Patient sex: F
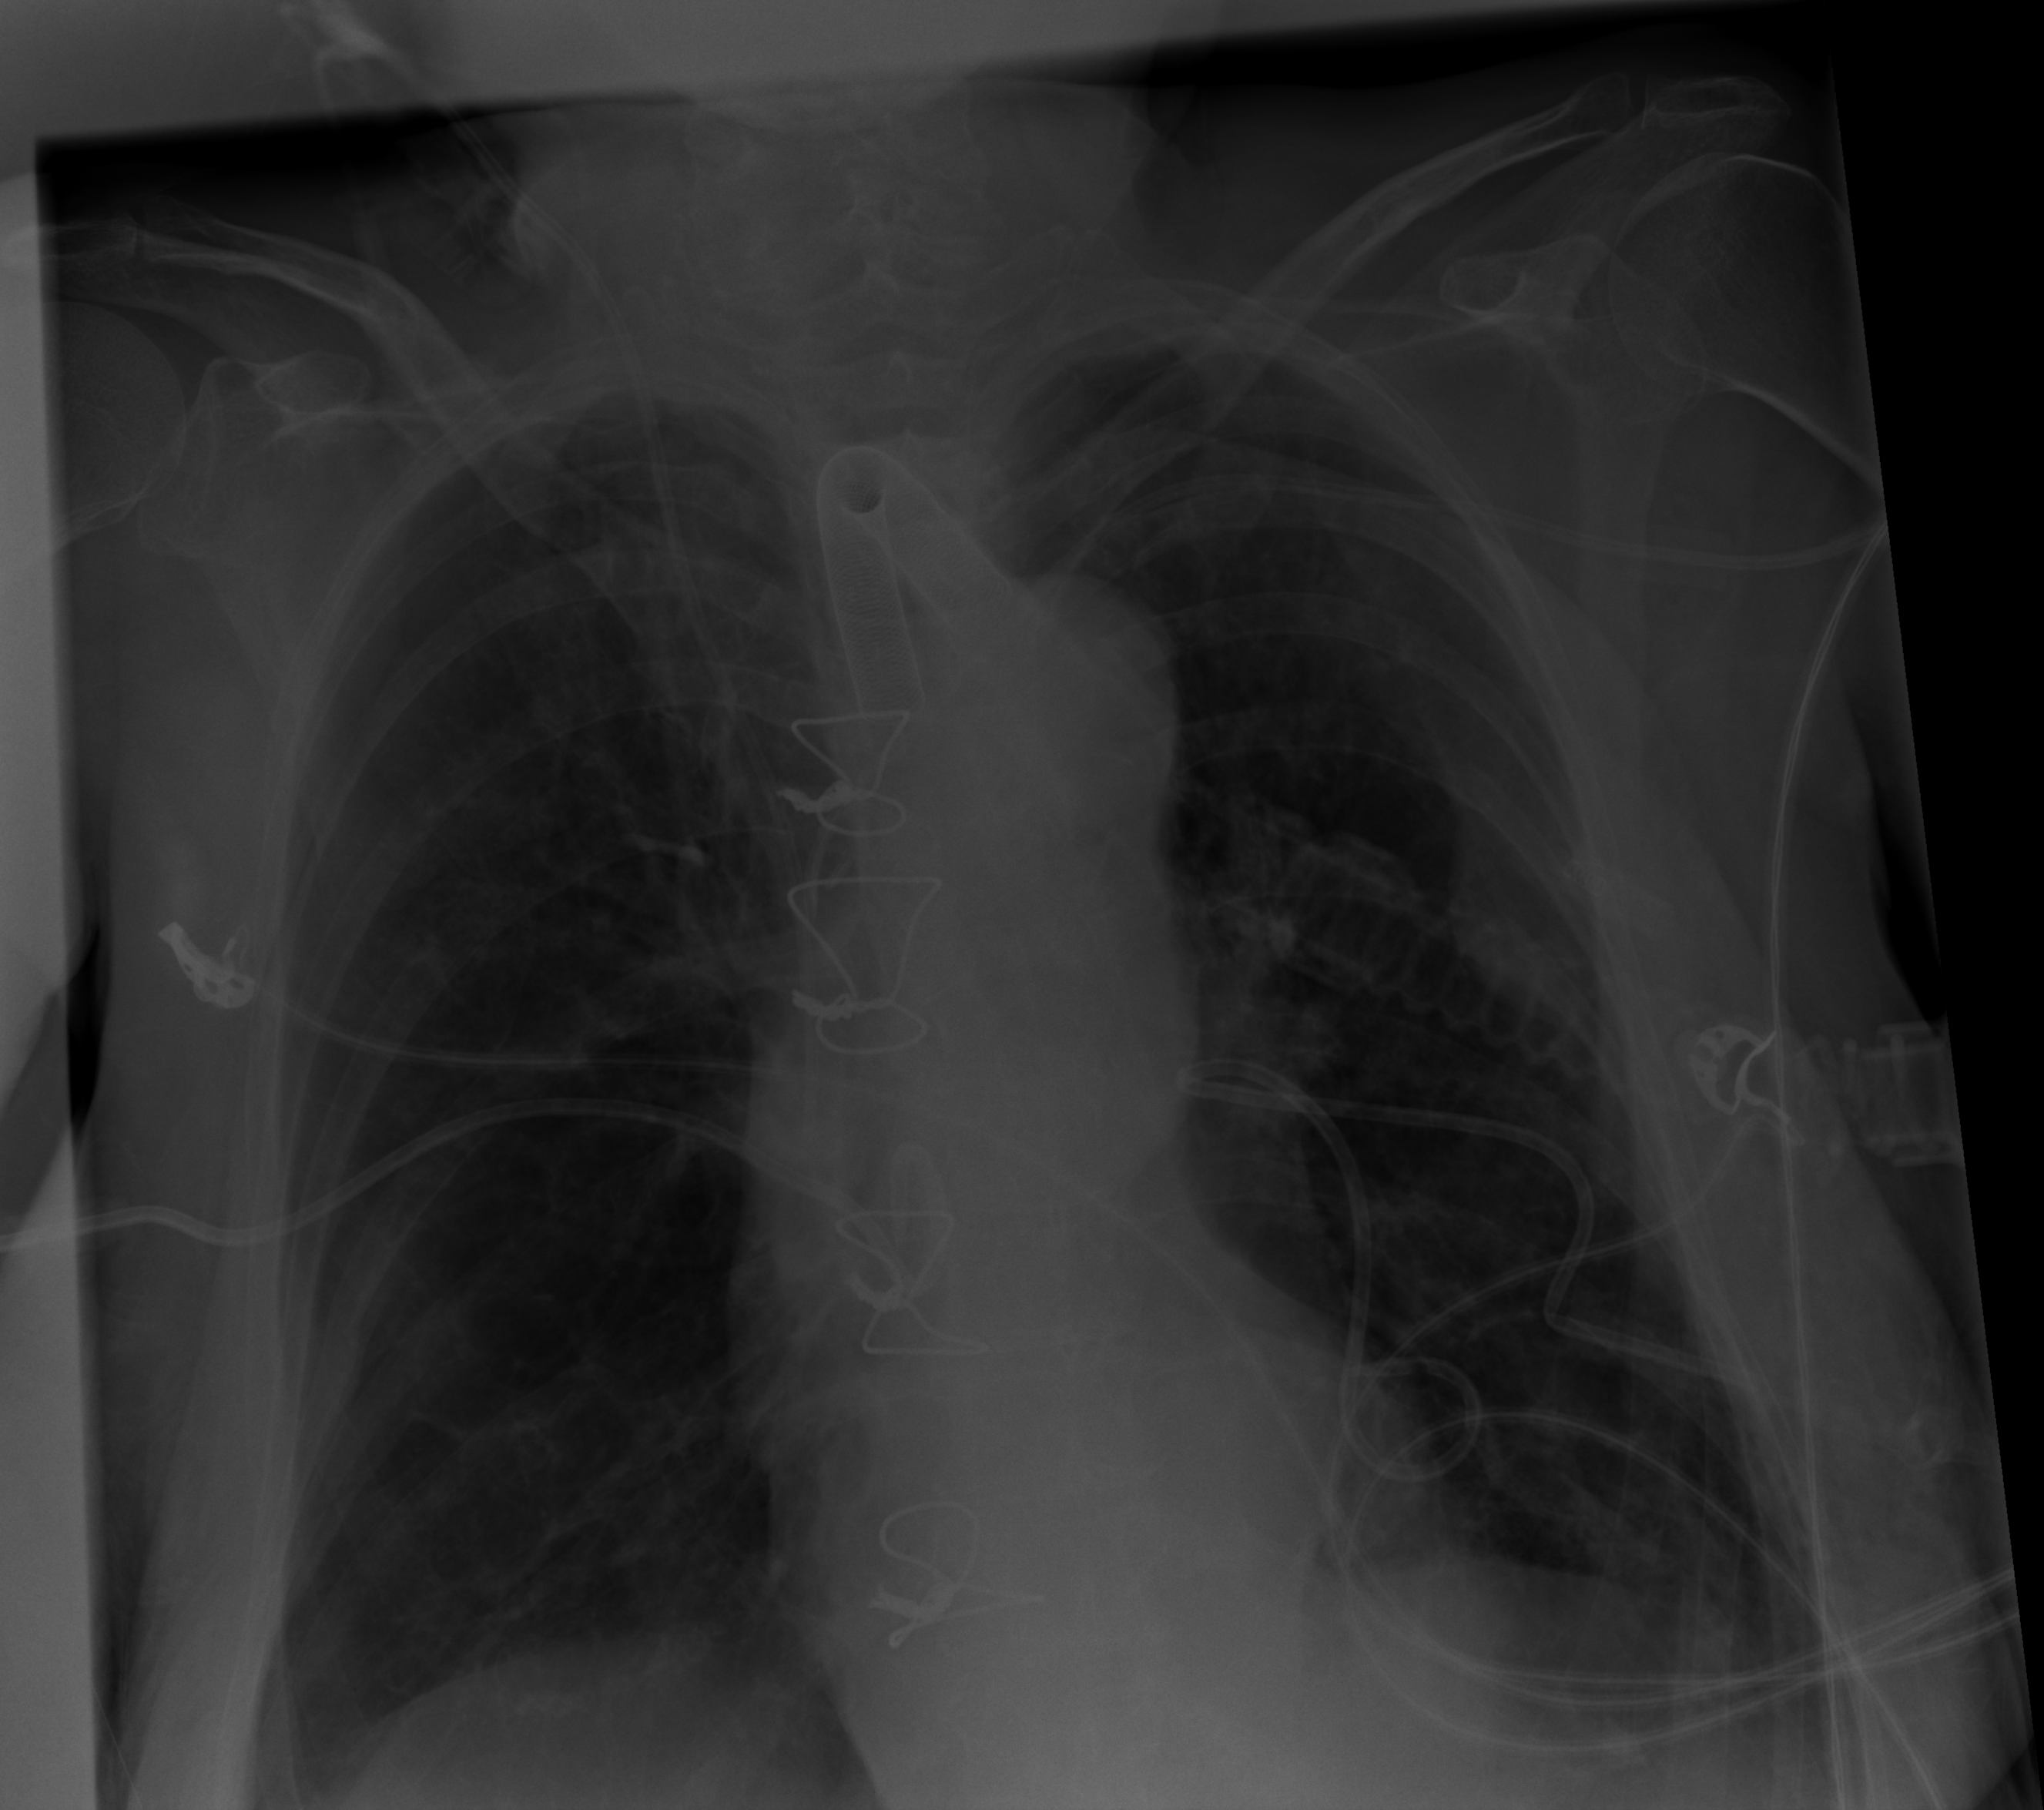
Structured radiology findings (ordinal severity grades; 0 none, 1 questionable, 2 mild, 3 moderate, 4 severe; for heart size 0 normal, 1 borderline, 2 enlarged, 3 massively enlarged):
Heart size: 0
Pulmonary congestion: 0
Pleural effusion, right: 2
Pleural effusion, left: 2
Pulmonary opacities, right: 2
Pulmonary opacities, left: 2
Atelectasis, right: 2
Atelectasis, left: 2